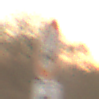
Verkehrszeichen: TatsaechlicheAchslast
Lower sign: RichtungsangabeDurchPfeile5
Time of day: SunriseSunset
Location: Outdoor (Nature)
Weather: PartlyCloudy
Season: NotSpecified
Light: Natural